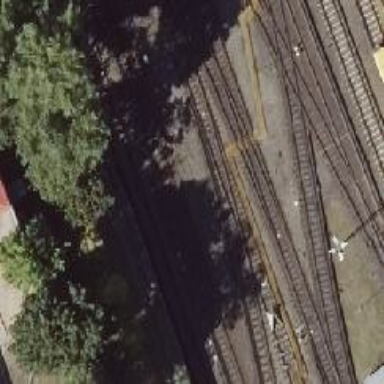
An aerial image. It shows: Siding service rail line with top electrification.